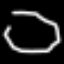
Label: octagon